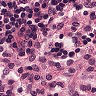
Metastatic tissue present: no